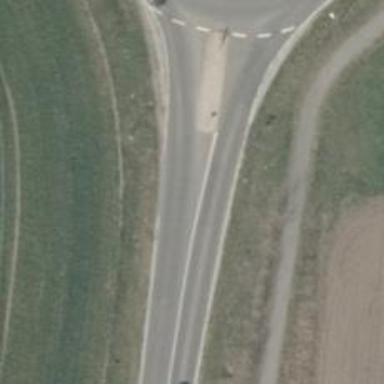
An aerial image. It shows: Secondary road with asphalt surface and separate sidewalk.